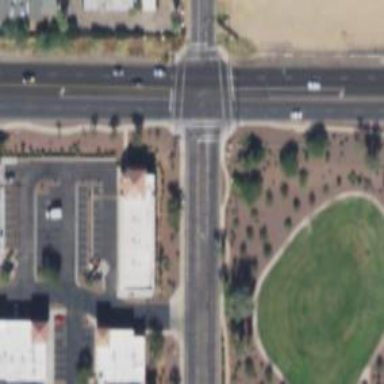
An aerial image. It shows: Solid stop line on the road marking.